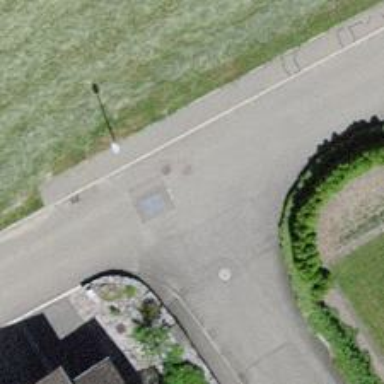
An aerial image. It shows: Paved residential road.